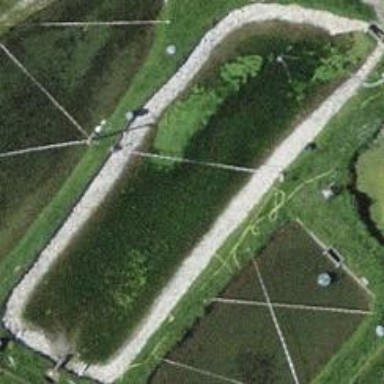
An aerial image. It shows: Peaceful pond surrounded by nature.